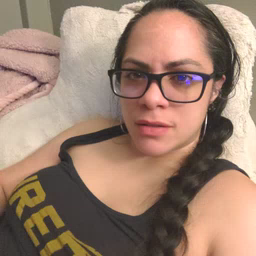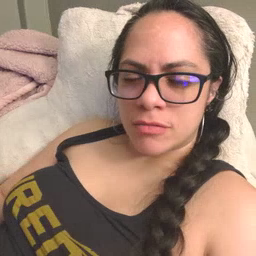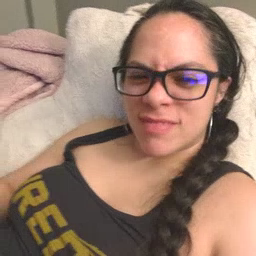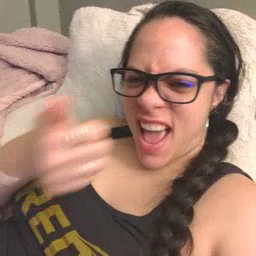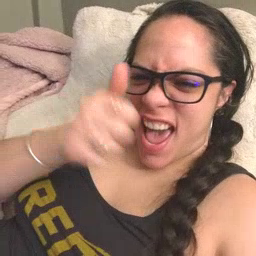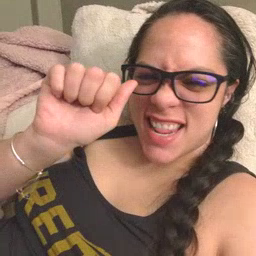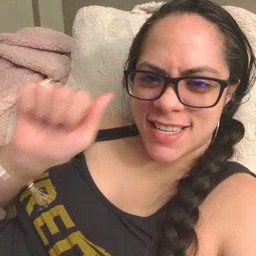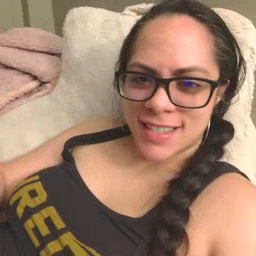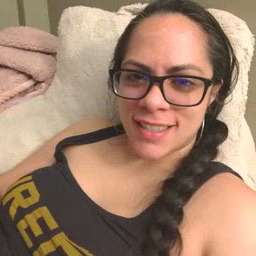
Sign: any